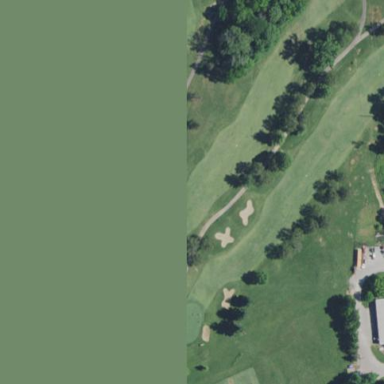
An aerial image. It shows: Golf fairway in the image.